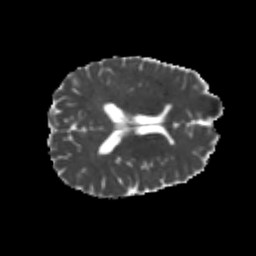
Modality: MD
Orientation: axial
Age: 22
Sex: male
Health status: healthy
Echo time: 0.074 s